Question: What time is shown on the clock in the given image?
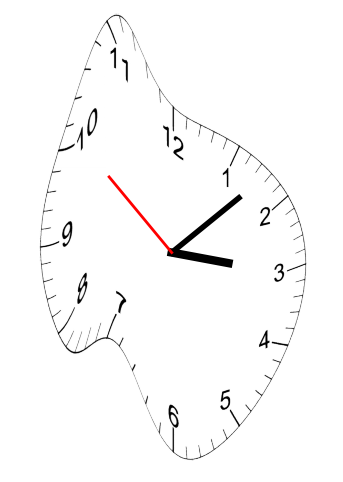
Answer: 03:07:51